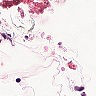
Metastatic tissue present: no